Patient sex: M
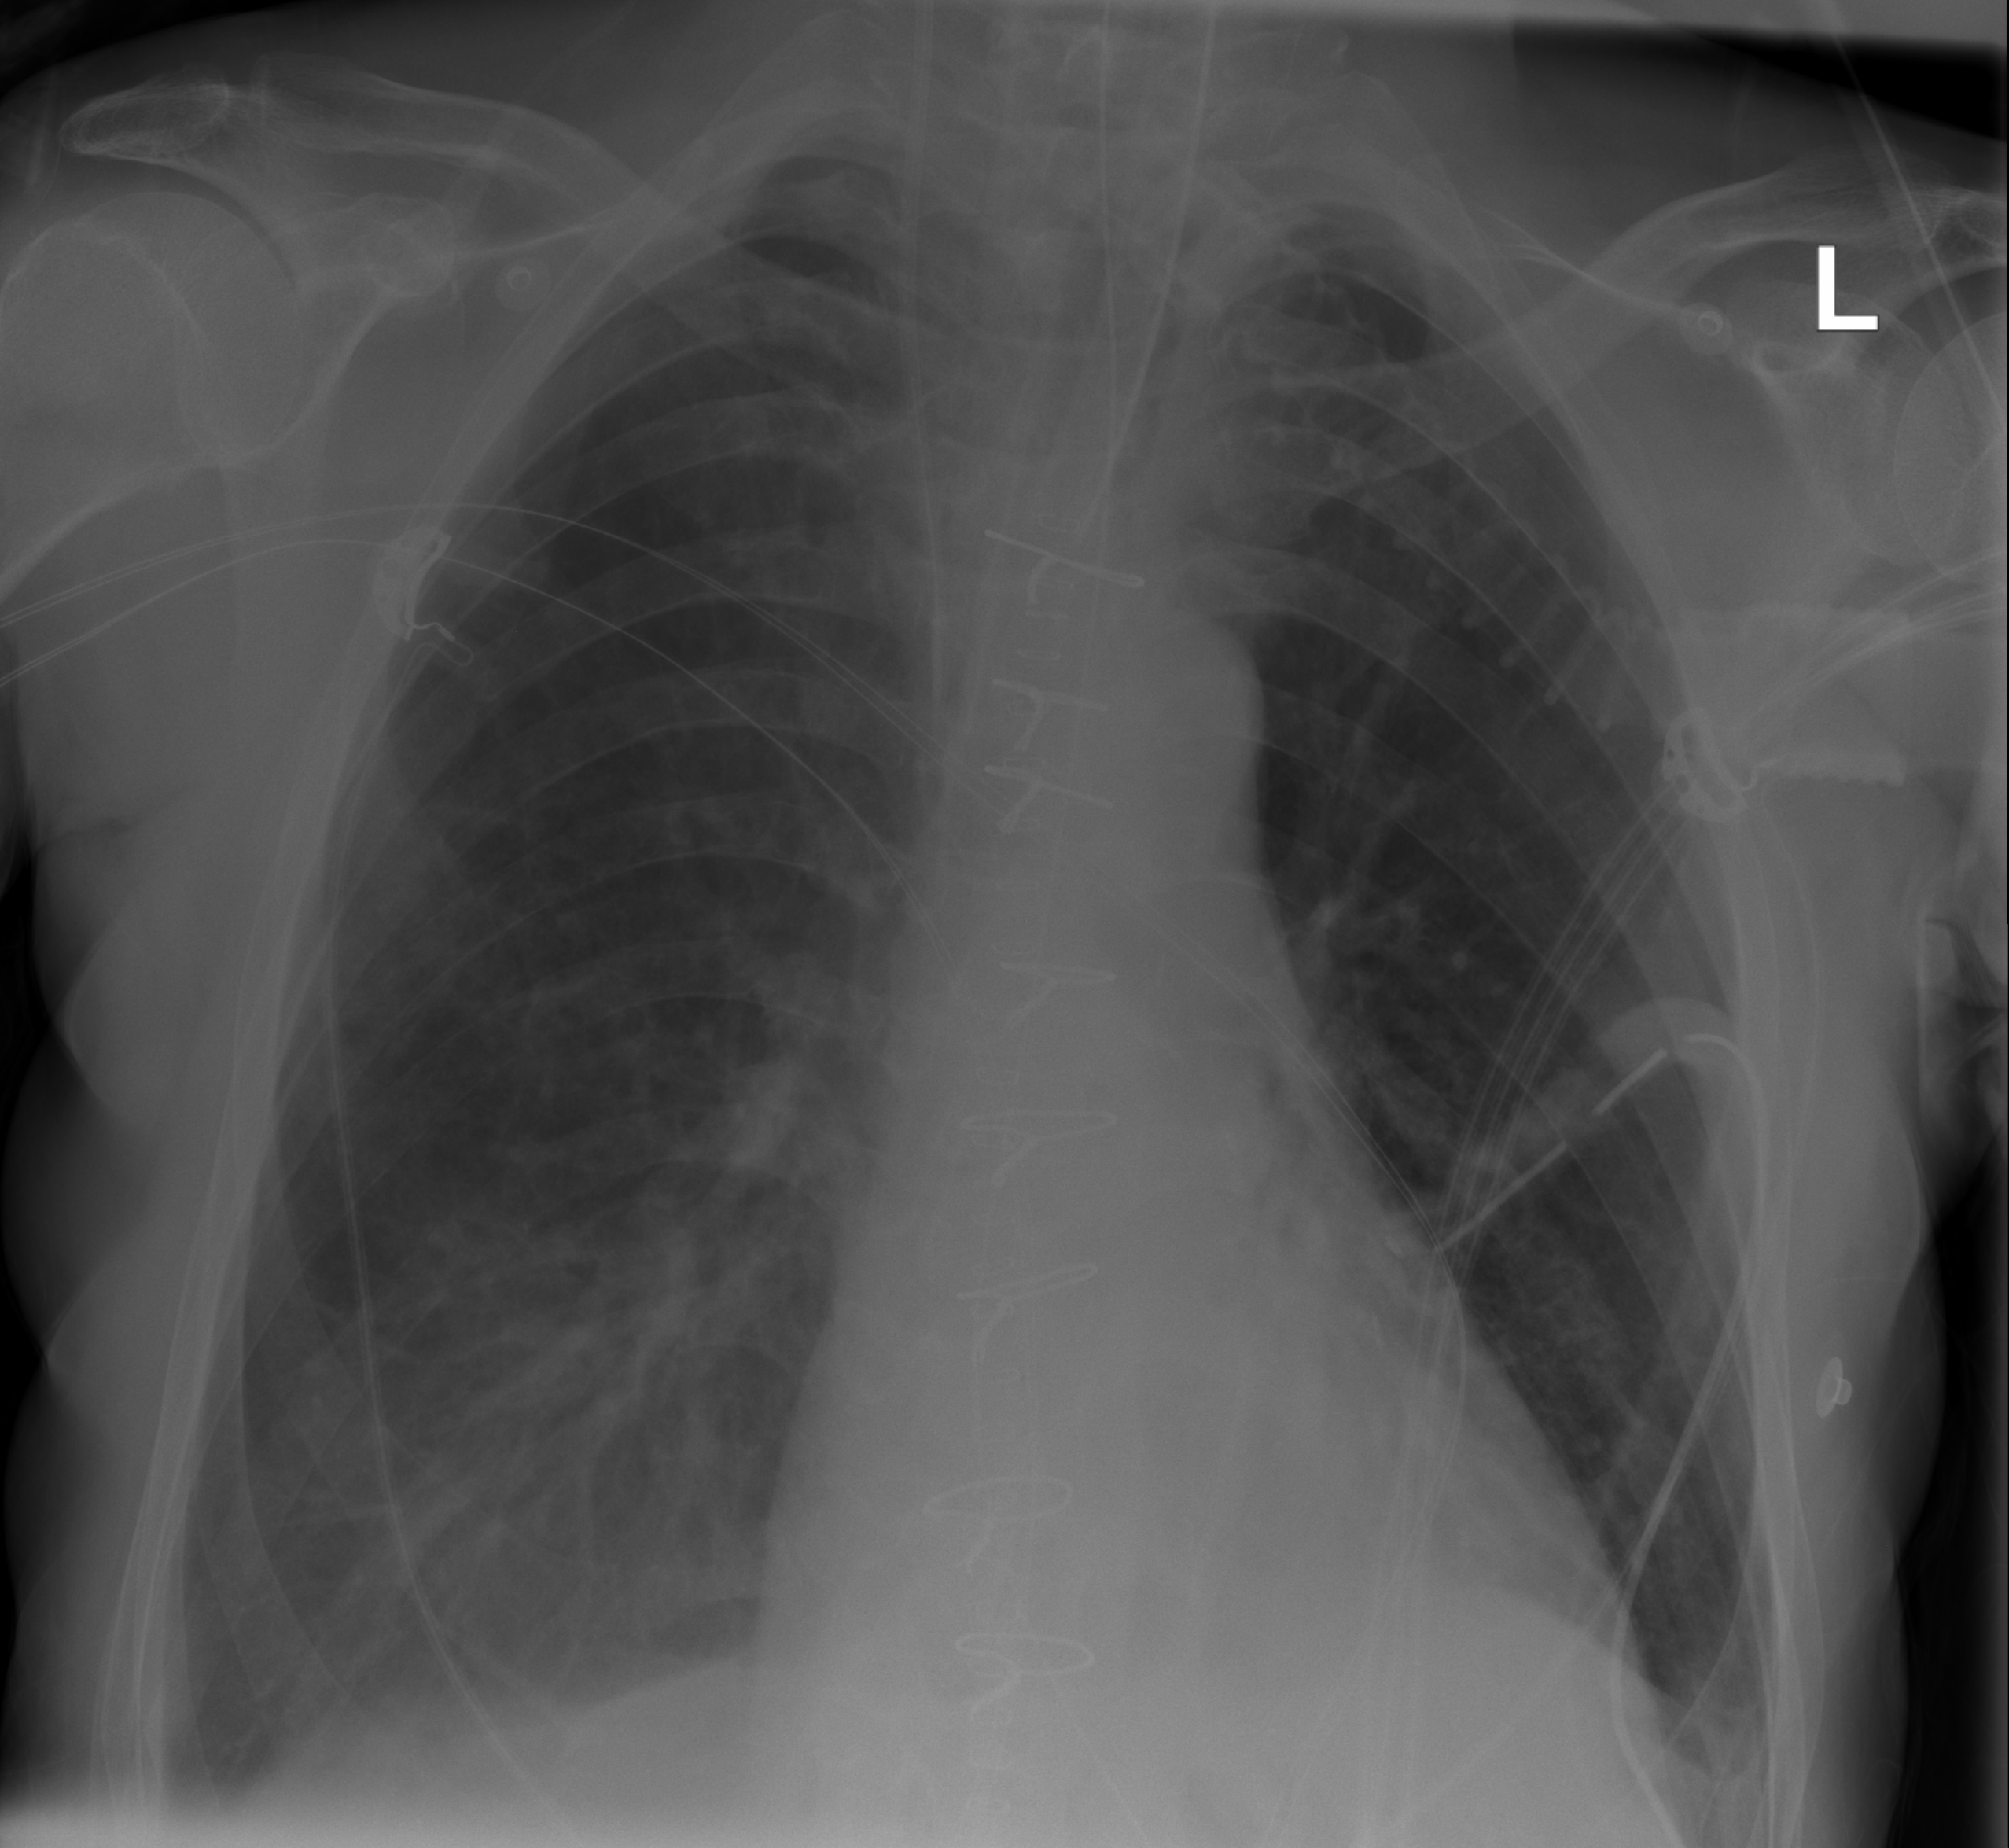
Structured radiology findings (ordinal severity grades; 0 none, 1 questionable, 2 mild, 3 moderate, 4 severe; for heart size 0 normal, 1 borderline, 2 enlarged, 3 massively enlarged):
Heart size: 0
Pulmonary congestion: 2
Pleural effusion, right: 2
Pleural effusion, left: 1
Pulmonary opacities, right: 0
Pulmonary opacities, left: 0
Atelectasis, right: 2
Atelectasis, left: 2